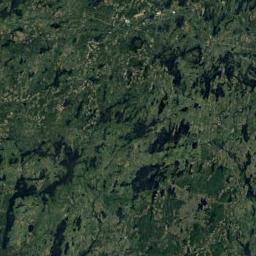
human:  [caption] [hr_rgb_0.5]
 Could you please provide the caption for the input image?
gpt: The surface of the lake in a wetland is covered with a large dense dark green and light green mixed plants .

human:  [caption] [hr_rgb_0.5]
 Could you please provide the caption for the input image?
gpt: There are many different shapes and sizes of water around the wetlands .

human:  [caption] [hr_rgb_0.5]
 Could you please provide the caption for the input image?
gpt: One third of this wetland is lake .

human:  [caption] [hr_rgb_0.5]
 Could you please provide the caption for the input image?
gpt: The wetland consists of green plants and water .

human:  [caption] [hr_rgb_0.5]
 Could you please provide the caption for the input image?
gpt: There are many green areas on the wetland .